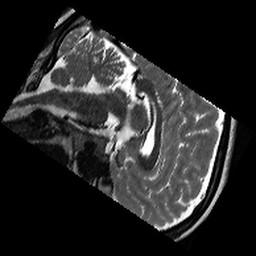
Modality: T2w
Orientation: sagittal